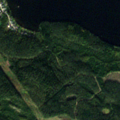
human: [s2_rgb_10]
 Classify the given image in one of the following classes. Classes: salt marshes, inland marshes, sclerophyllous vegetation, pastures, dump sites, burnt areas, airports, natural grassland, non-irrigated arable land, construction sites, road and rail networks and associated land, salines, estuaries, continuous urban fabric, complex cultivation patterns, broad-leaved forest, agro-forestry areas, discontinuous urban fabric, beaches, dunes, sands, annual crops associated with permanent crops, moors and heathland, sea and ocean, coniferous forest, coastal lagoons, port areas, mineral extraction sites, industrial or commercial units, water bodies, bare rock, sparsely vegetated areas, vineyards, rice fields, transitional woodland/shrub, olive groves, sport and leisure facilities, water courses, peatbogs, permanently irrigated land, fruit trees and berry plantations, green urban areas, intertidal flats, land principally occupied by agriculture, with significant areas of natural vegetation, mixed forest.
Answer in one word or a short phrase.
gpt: coniferous forest, mixed forest, transitional woodland/shrub, water bodies